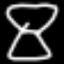
Label: hourglass